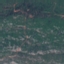
Label: HerbaceousVegetation